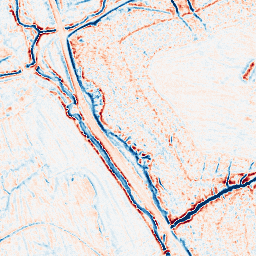
Category: edge_preserving
Decomposition family: bilateral
Decomposition parameters: d: 9
sigma_color: 50
sigma_space: 50
Upsampling method: sinc_hamming
Upsampling parameters: scale: 2
kernel_size: 16
Upsampling scale: 2